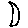
Label: moon